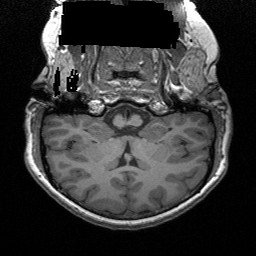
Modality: T1w
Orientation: sagittal